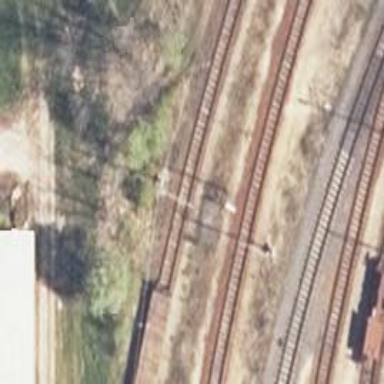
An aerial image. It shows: Rail yard with electrified contact lines for the trains.